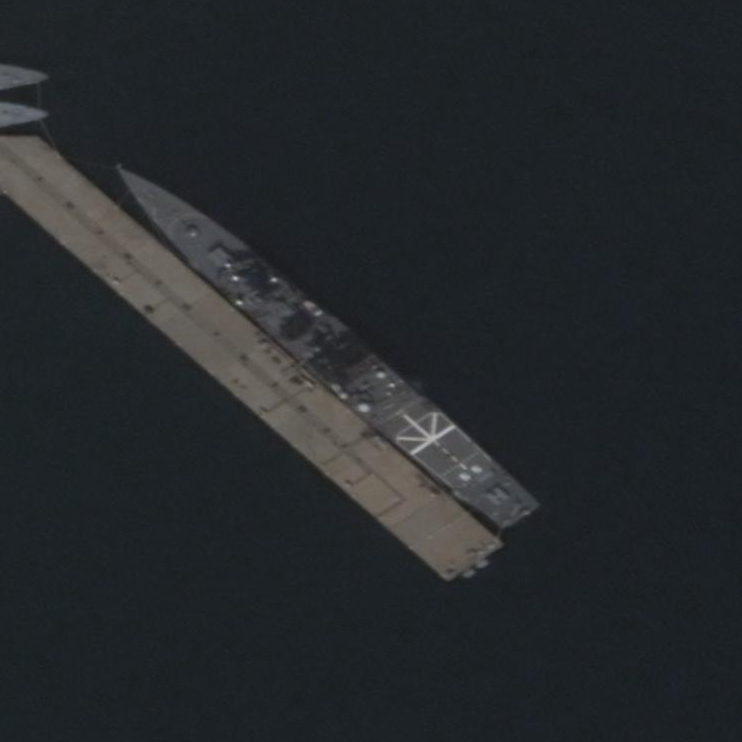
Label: cruiser